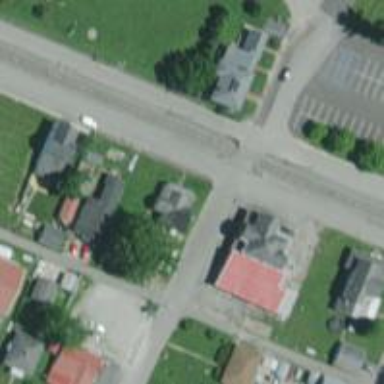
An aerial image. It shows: Railway level crossing.